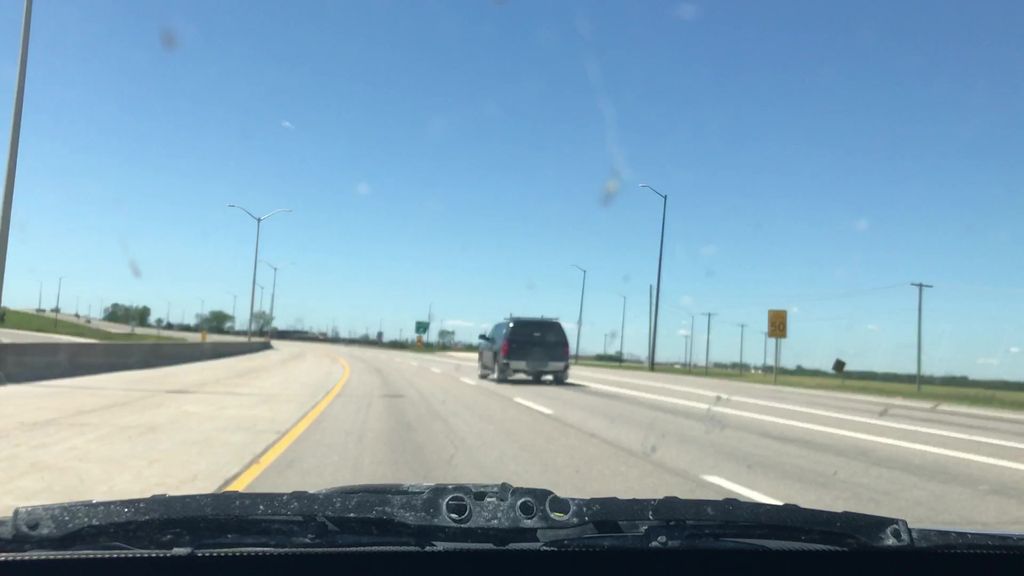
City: winnipeg